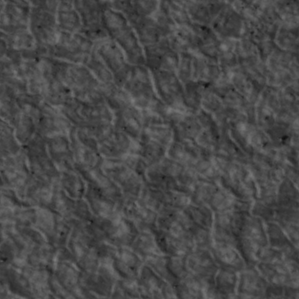
Label: non_frost